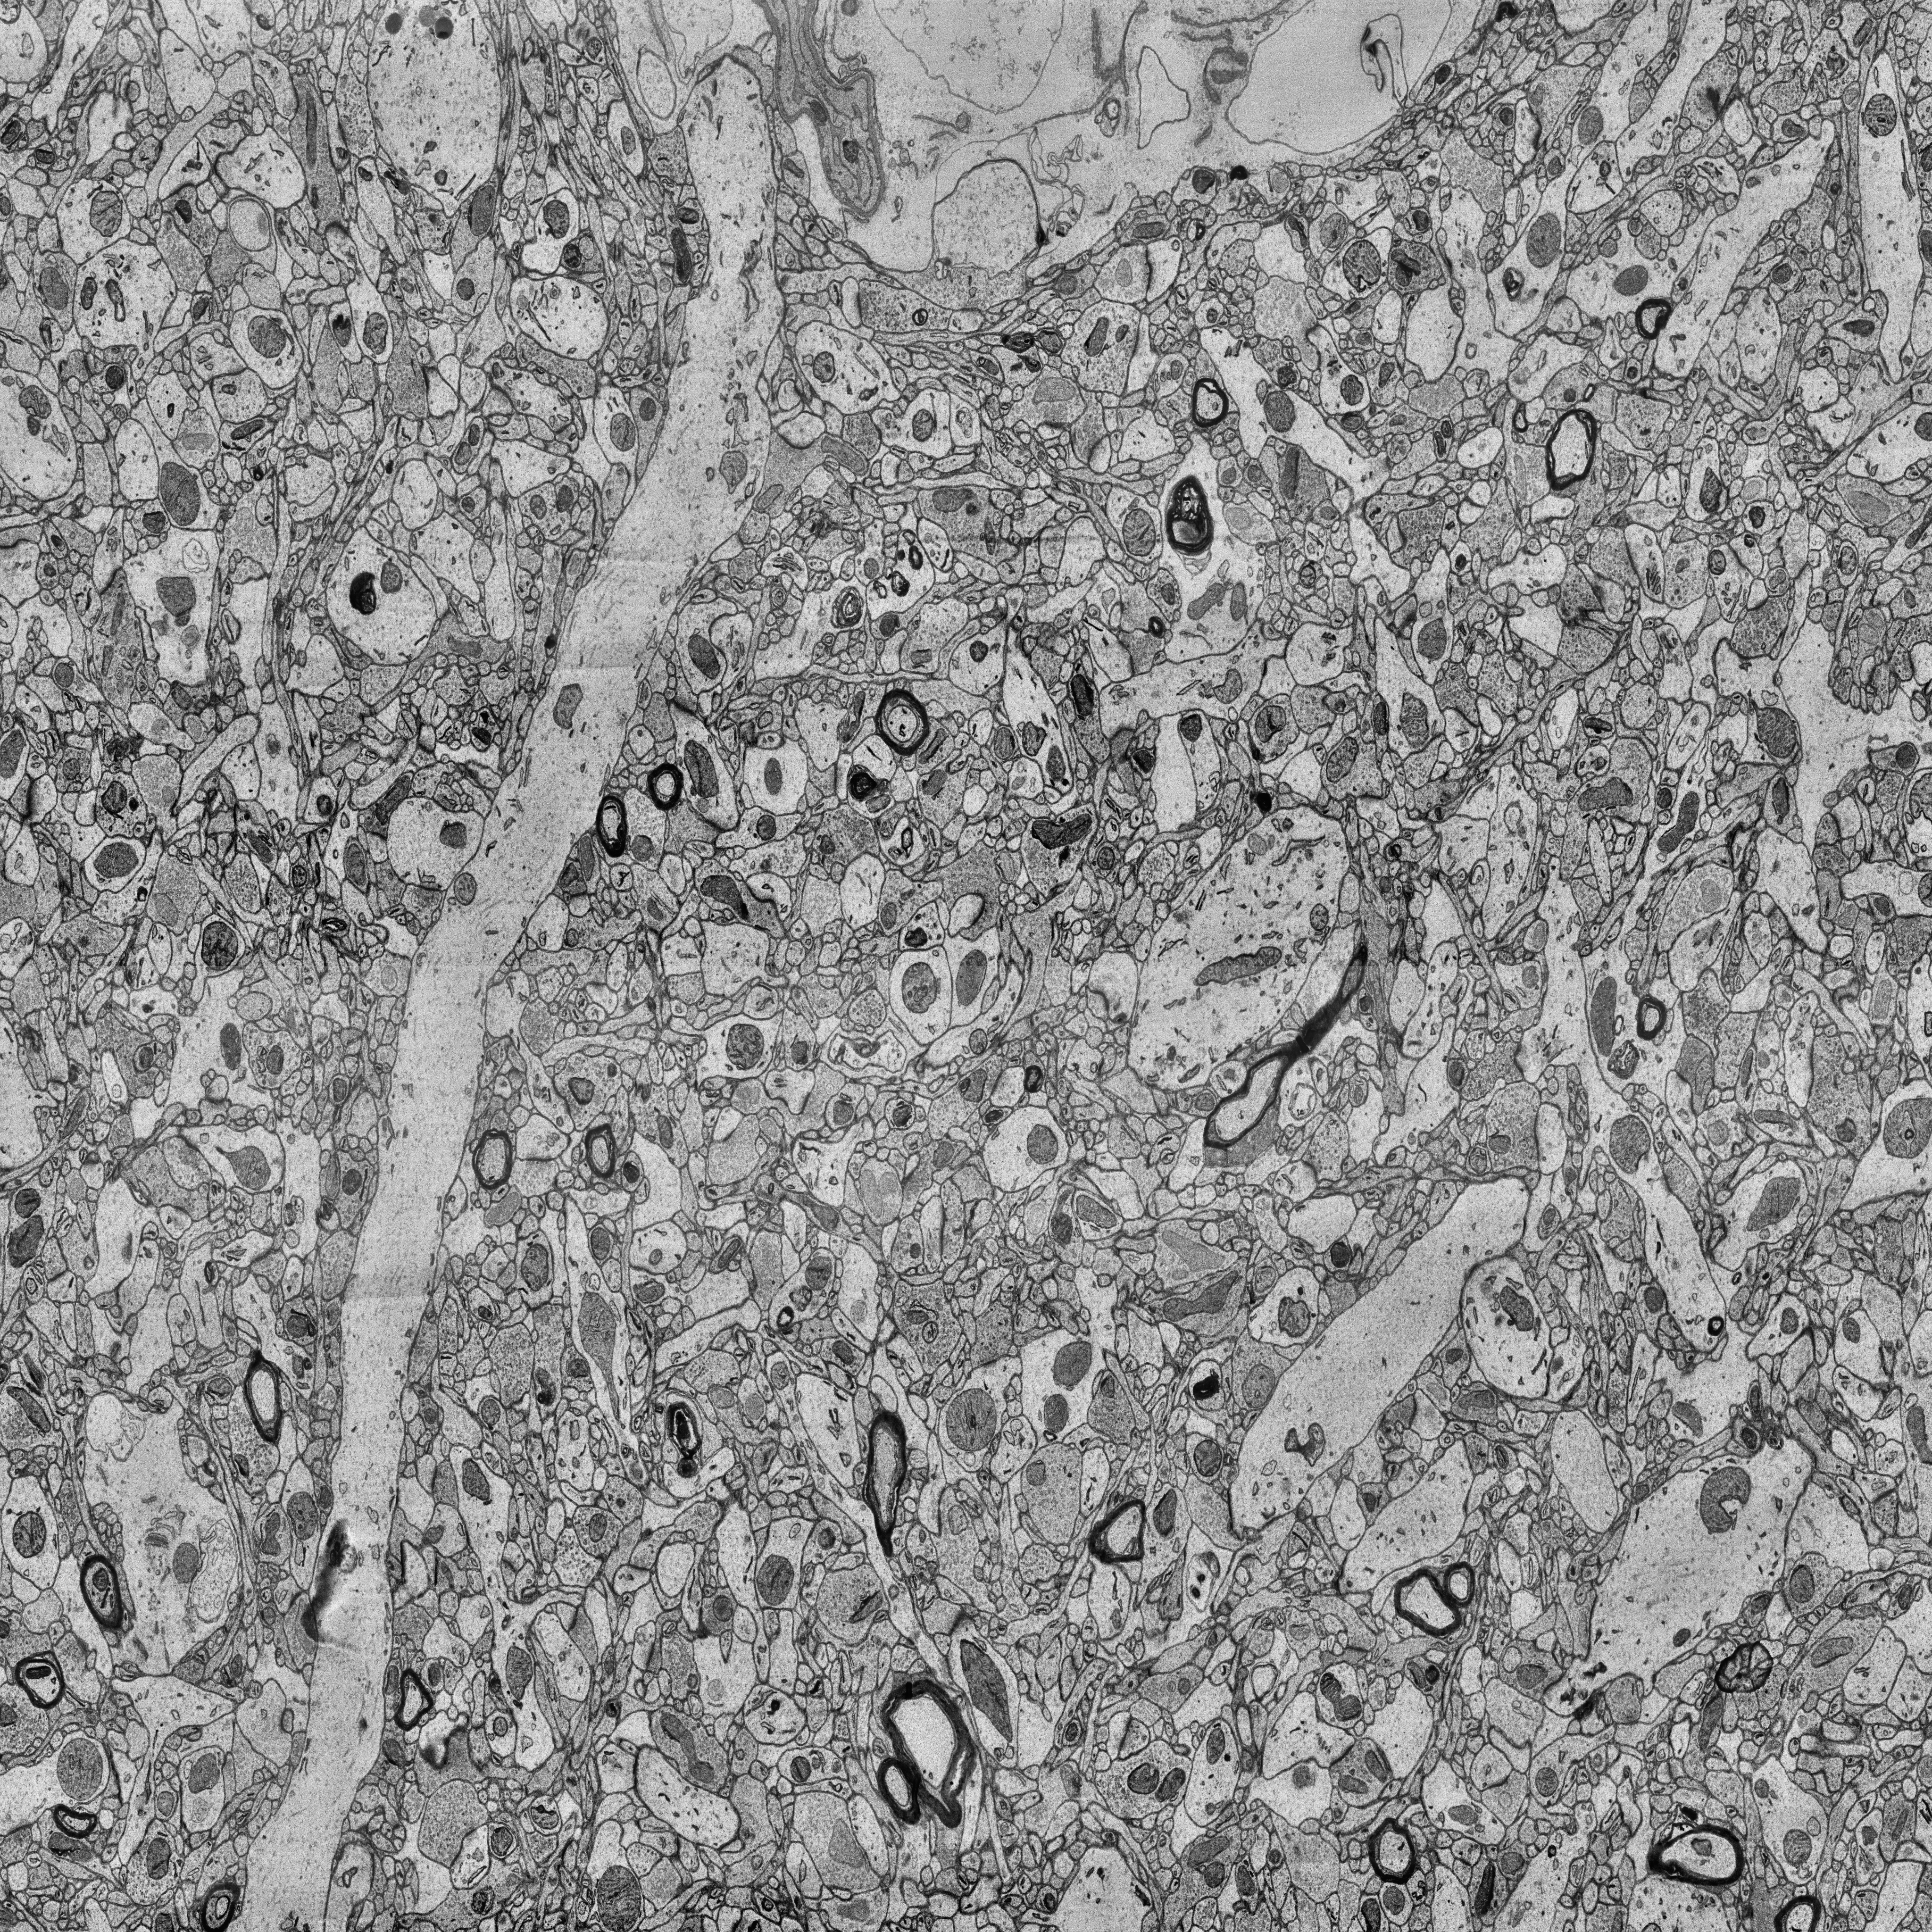
Electron microscopy slice of human cortex tissue
Slice depth (z): 97
Mitochondria instances in slice: 450